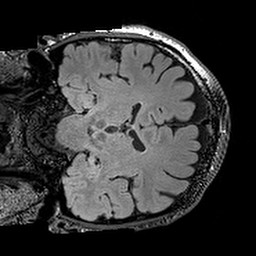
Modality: T2w
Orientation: coronal
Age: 35
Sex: male
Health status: healthy
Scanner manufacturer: siemens
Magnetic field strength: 3 T
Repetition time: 5 s
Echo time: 0.396 s